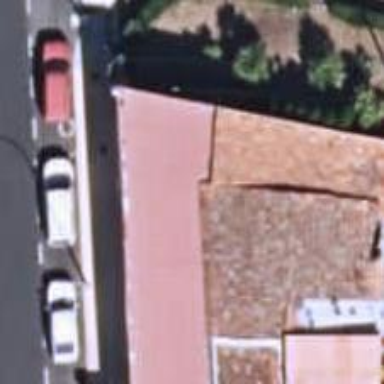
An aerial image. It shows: Restaurant.